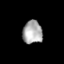
Tissue: lung
Cell type: Epithelial cells
Senescence score: 0.1264
Nuclear area (px): 449
Mean DAPI intensity: 168.915